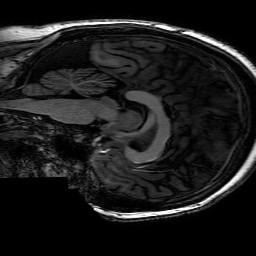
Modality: T1w
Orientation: sagittal
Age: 47
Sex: female
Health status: healthy